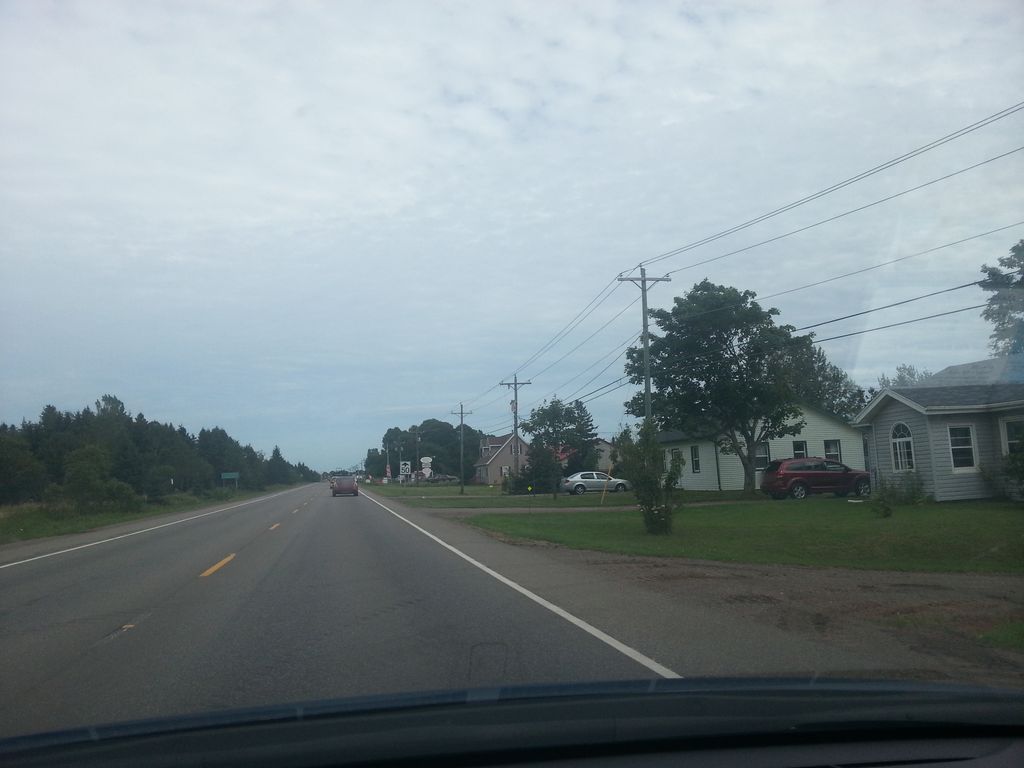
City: charlottetown